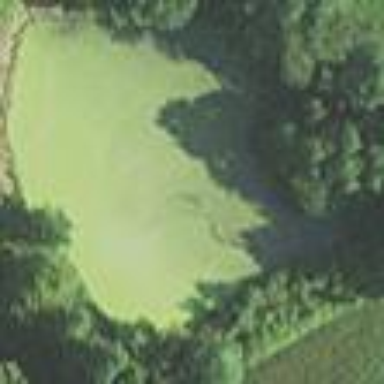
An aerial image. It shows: Serene pond surrounded by nature.